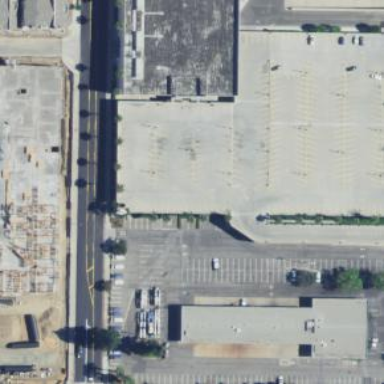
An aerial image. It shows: Multi-storey parking facility with concrete surface located near retail building.